Here is the time-frequency representation (spectrogram) of a rolling-element bearing's vibration measurement. Based on the visible evidence, which condition applies: normal, inner_race, outer_race, ball?
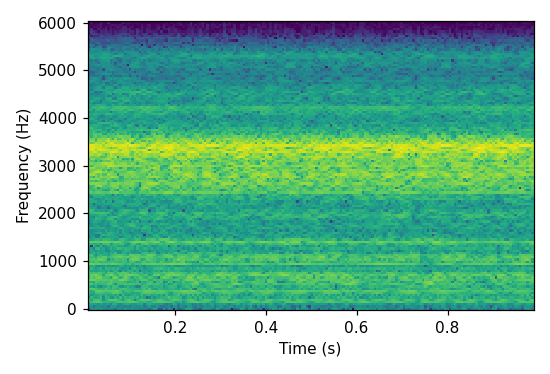
Answer: ball